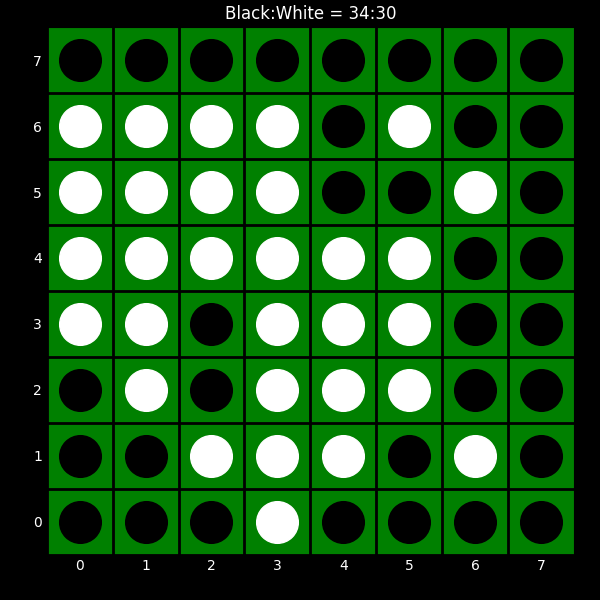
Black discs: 34
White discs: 30